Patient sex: M
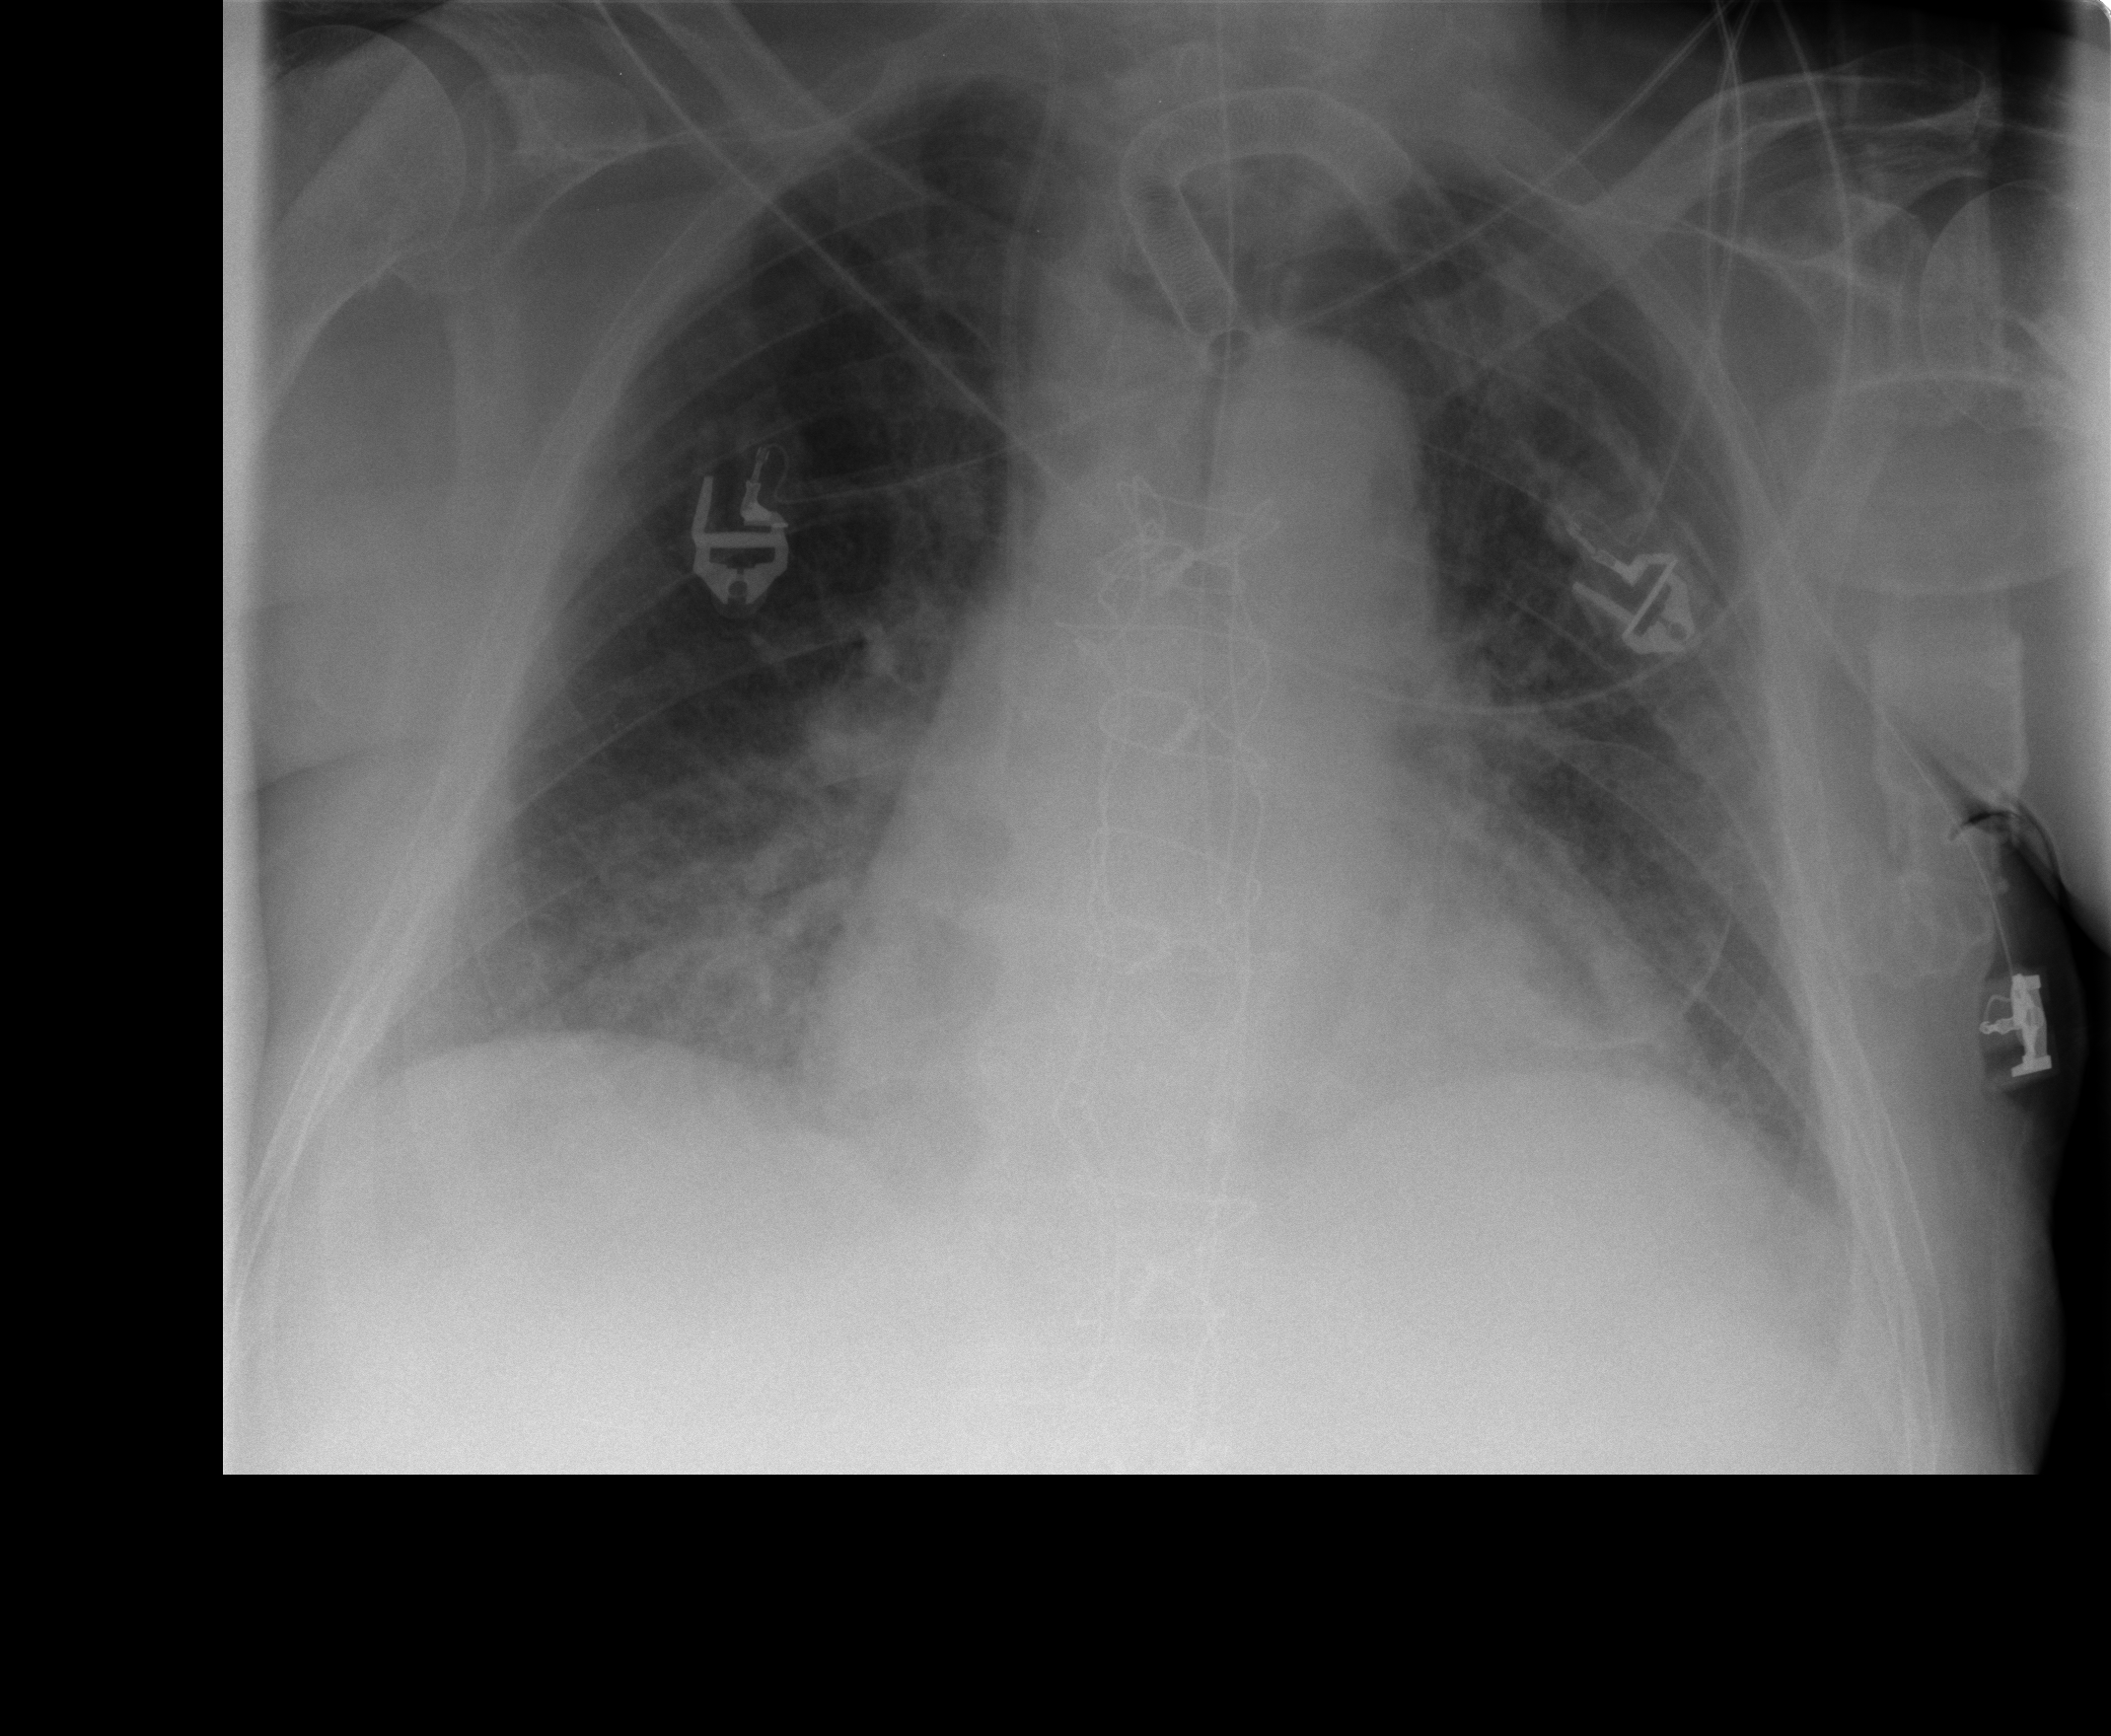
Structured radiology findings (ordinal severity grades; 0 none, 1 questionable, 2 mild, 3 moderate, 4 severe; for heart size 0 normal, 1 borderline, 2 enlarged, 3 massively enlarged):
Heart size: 2
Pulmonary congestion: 2
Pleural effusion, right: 1
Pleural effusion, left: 1
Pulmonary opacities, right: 2
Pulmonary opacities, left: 2
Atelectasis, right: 2
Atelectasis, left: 2